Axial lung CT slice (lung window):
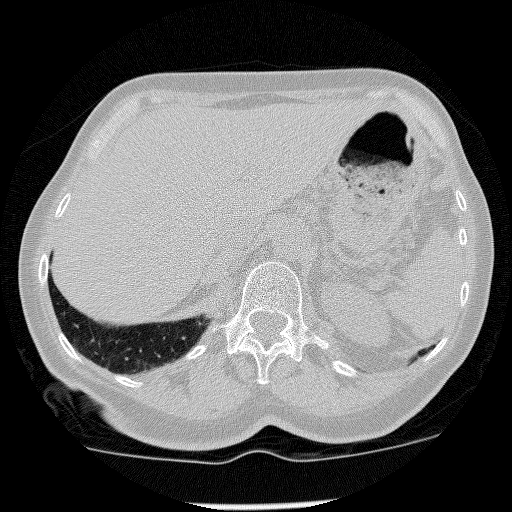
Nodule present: no